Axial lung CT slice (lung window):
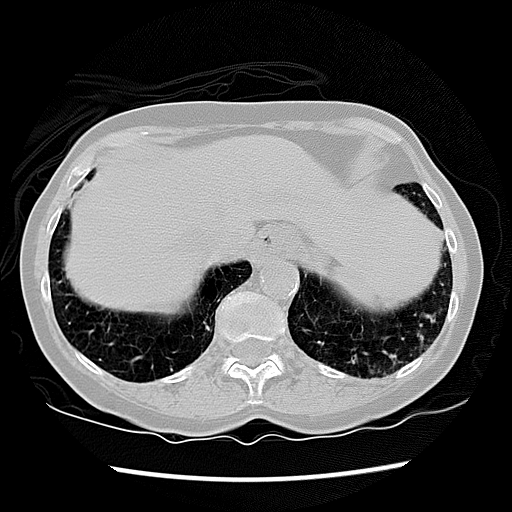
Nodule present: no